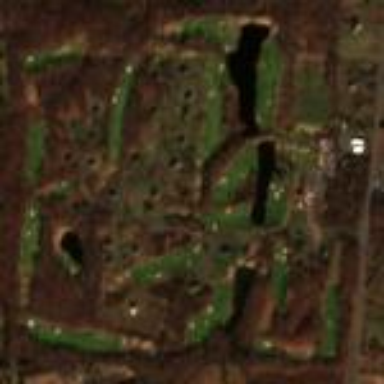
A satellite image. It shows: Golf course surrounded by greenery.